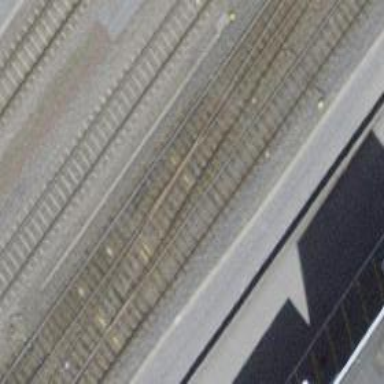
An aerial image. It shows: Railway with electrified contact lines.